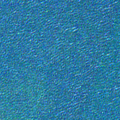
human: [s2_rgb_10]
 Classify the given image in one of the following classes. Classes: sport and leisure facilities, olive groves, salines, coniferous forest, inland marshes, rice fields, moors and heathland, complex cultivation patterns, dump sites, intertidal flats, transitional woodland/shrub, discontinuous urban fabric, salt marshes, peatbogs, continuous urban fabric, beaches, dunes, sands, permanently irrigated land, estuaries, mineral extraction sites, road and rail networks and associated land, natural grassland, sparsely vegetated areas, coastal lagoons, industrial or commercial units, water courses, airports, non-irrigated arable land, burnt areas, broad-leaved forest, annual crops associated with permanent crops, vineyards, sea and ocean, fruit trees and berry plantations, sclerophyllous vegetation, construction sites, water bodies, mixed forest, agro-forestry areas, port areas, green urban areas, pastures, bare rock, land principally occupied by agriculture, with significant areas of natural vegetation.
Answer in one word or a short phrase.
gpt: sea and ocean